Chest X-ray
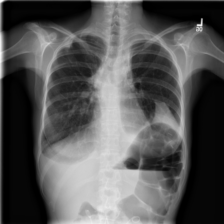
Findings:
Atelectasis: negative
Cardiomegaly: negative
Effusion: negative
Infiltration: positive
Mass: negative
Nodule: negative
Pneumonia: negative
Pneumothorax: negative
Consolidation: negative
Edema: negative
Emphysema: negative
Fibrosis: negative
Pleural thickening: positive
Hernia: negative